Question: The 'productsRequest:didReceiveResponse:' returns 0 in '<URL> and the only thing I am not sure is the about the status:

Are items not returned in 'productsRequest:didReceiveResponse:'?
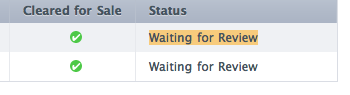
Answer: Fixed by re-create a new profile.